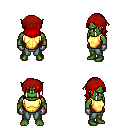
a pixel art fantasy rpg character, male body template, orc, green skin, gold chest armor, teal pants, red long bangs hairstyle, red bandana, metal gloves, four views (front, back, left, right), 2x2 character sprite sheet, small pixel art, hard edges, no anti-aliasing